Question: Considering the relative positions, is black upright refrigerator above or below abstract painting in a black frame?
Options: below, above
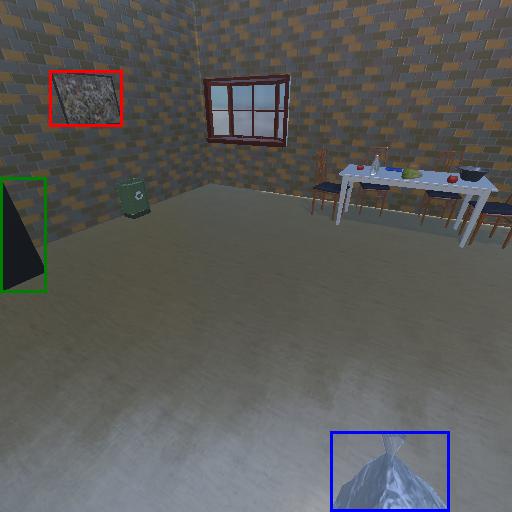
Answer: below